高一 · 代数
函数 $f(x)=\log _{a}|x|+1(0<a<1)$ 的图象大致是（）
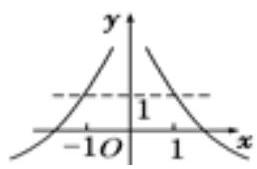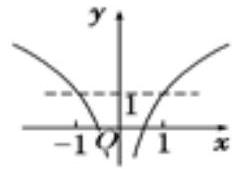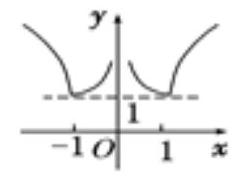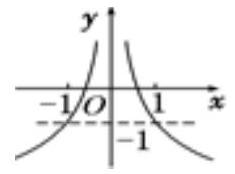
A.

C.

B.

D.

答案: A
解析: 由题意, 函数 $f(x)=\log _{a}|x|+1(0<a<1)$ 是偶函数, 图象关于 $y$ 轴对称,

当 $x>0$ 时, $f(x)=\log _{a} x+1$ 为单调递减函数,

$x<0$ 时, $f(x)=\log _{a}(-x)+1$ 为单调递增函数,

再由函数 $f(x)$ 的图象过点 $(1,1),(-1,1)$, 应选 A 选项,

故选 A.